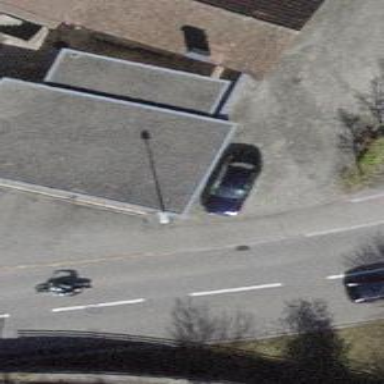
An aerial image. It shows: Group of garages.